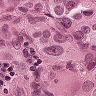
Metastatic tissue present: yes